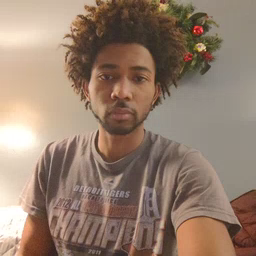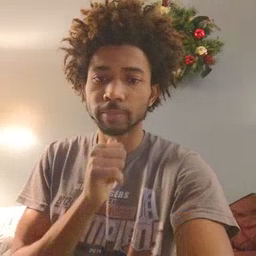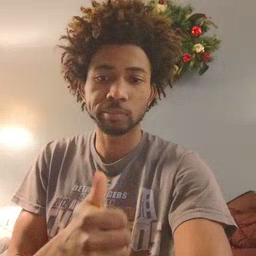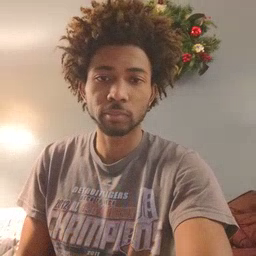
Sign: not